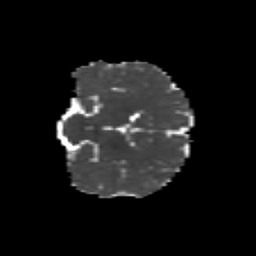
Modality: MD
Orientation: coronal
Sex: male
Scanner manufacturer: siemens
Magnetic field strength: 3 T
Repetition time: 5 s
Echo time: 0.071 s